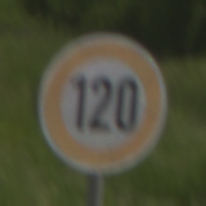
Verkehrszeichen: Geschwindigkeit120
Umgebung: Outdoor, RoadRail
Tageszeit: Midday
Wetter: PartlyCloudy
Licht: Natural
Jahreszeit: NotSpecified
Kontrast: HighContrast